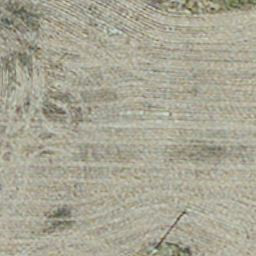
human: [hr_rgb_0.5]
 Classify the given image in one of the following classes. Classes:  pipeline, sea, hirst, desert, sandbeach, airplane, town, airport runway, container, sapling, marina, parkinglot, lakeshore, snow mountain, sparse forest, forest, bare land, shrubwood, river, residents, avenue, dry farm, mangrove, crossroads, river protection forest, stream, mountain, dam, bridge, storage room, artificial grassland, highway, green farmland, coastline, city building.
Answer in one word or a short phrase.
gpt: dry farm